Question: I'm trying to make an thumbnail gallery (2x2) with twitter bootstrap, but I'm not getting the desired effect. in 1st thumbnail of each line, from line 2, is applied to the left margin, making it only fits one image per line.

'''
<div class="row-fluid">
<div class="span6">
<h2 id="clients">Clients</h2>
<div class="row-fluid">
<ul class="thumbnails">
<li class="span6">
<a href="#" class="thumbnail"><img src="http://placehold.it/220x100" alt=""></a>
</li>
<li class="span6">
<a href="#" class="thumbnail"><img src="http://placehold.it/220x100" alt=""></a>
</li>
<li class="span6">
<a href="#" class="thumbnail"><img src="http://placehold.it/220x100" alt=""></a>
</li>
<li class="span6">
<a href="#" class="thumbnail"><img src="http://placehold.it/220x100" alt=""></a>
</li>
</ul>
</div>
</div>
<div class="span6">
<h2 id="testiominals">Testemunhos</h2>
<blockquote>
<p>Lorem ipsum dolor sit amet, consectetur adipiscing elit. Integer posuere erat a ante.</p>
<small>Someone famous <a href=""><cite title="Source Title">Source Title</cite></a></small>
</blockquote>
<blockquote>
<p>Lorem ipsum dolor sit amet, consectetur adipiscing elit. Integer posuere erat a ante.</p>
<small>Someone famous <a href=""><cite title="Source Title">Source Title</cite></a></small>
</blockquote>
<blockquote>
<p>Lorem ipsum dolor sit amet, consectetur adipiscing elit. Integer posuere erat a ante.</p>
<small>Someone famous <a href=""><cite title="Source Title">Source Title</cite></a></small>
</blockquote>
</div>
</div>
'''
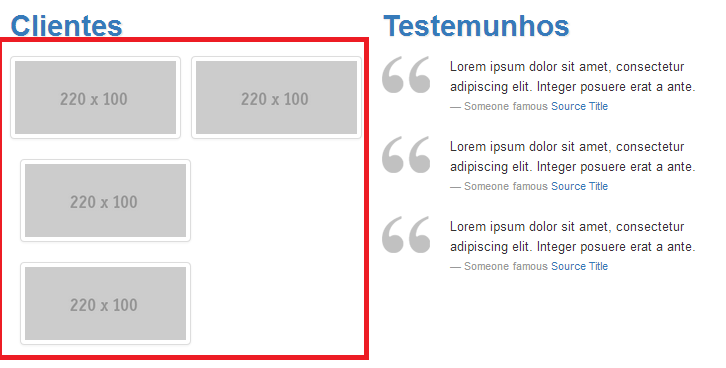
Answer: What about multiple rows? Code below; <URL>.
'''
<div class="row-fluid">
<div class="span6">
<h2 id="clients">Clients</h2>
<!-- First Row of Thumbs -->
<div class="row-fluid">
<ul class="thumbnails">
<li class="span6">
<a href="#" class="thumbnail"><img src="http://placehold.it/220x100" alt=""></a>
</li>
<li class="span6">
<a href="#" class="thumbnail"><img src="http://placehold.it/220x100" alt=""></a>
</li>
</ul>
</div>
<!-- Second Row of Thumbs -->
<div class="row-fluid">
<ul class="thumbnails">
<li class="span6">
<a href="#" class="thumbnail"><img src="http://placehold.it/220x100" alt=""></a>
</li>
<li class="span6">
<a href="#" class="thumbnail"><img src="http://placehold.it/220x100" alt=""></a>
</li>
</ul>
</div>
</div>
<div class="span6">
<h2 id="testiominals">Testemunhos</h2>
<blockquote>
<p>Lorem ipsum dolor sit amet, consectetur adipiscing elit. Integer posuere erat a ante.</p>
<small>Someone famous <a href=""><cite title="Source Title">Source Title</cite></a></small>
</blockquote>
<blockquote>
<p>Lorem ipsum dolor sit amet, consectetur adipiscing elit. Integer posuere erat a ante.</p>
<small>Someone famous <a href=""><cite title="Source Title">Source Title</cite></a></small>
</blockquote>
<blockquote>
<p>Lorem ipsum dolor sit amet, consectetur adipiscing elit. Integer posuere erat a ante.</p>
<small>Someone famous <a href=""><cite title="Source Title">Source Title</cite></a></small>
</blockquote>
</div>
</div>
'''